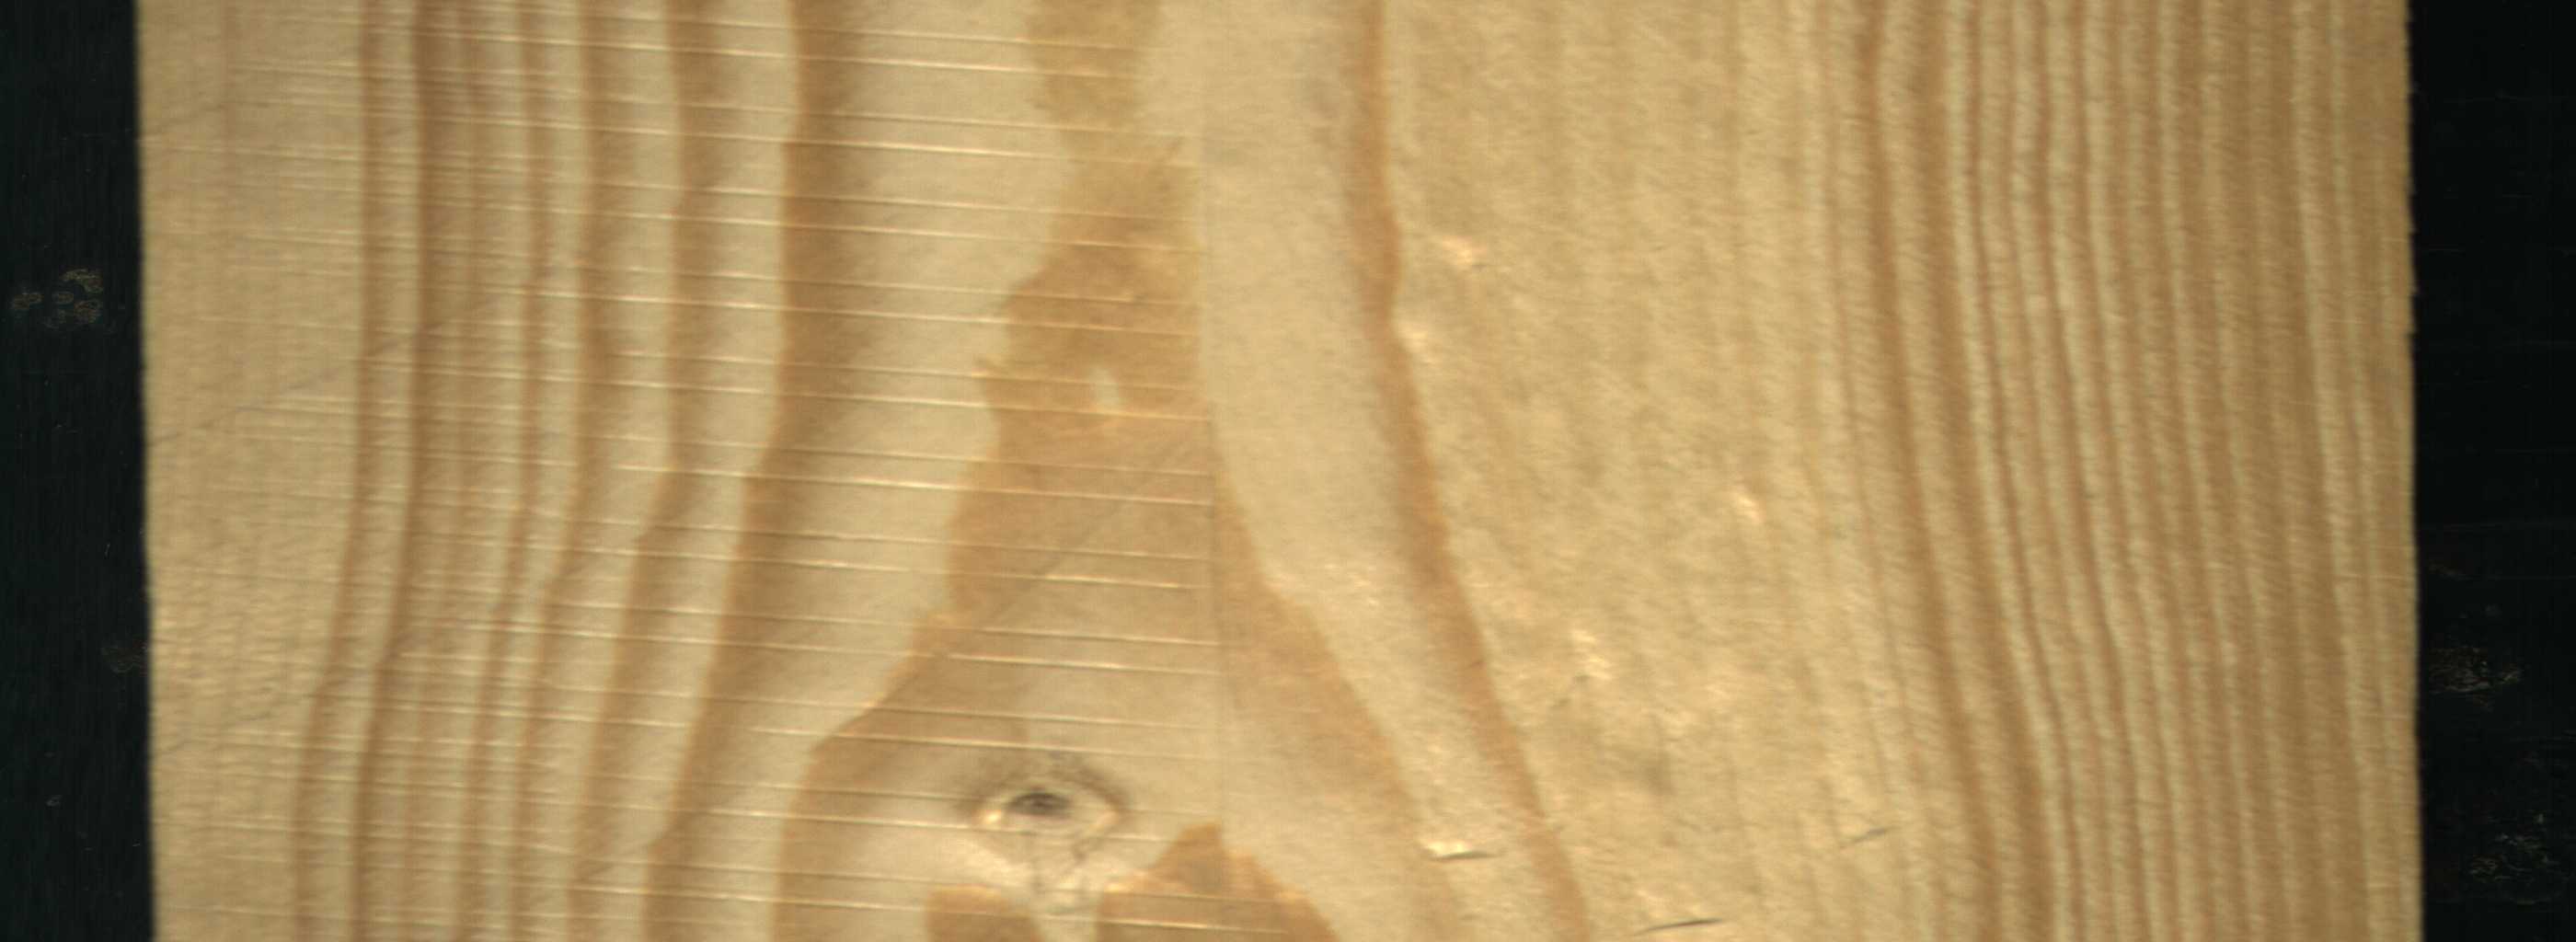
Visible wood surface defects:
Live_Knot
Live_Knot